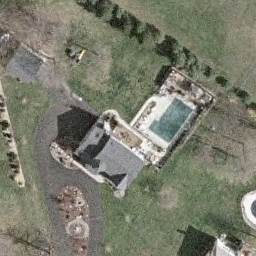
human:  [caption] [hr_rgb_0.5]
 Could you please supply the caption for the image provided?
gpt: A villa with plants surrounded is in the sparse residential area .

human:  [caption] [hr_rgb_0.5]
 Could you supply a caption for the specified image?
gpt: A villa with grey roofs is surrounded by lawn in the sparse residential area .

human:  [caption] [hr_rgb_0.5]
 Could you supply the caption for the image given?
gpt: This is a sparse residential area with a villa surrounded by lawn .

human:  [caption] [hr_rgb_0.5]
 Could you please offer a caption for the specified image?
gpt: A villa with grey roofs has a swimming pool beside is in the sparse residential area .

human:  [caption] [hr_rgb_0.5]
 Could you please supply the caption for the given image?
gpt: A villa has a swimming pool with lawn surrounded .